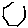
Label: hexagon